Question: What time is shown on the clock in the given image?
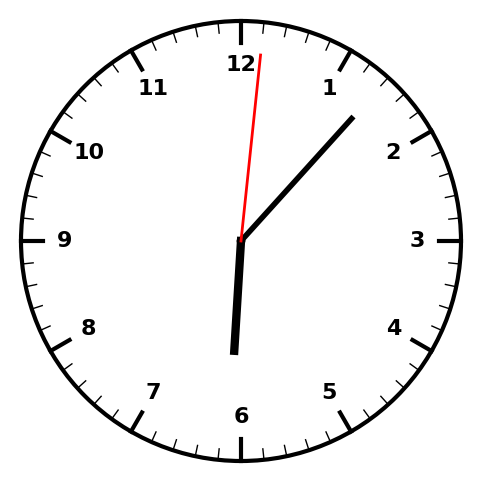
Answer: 06:07:01